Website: bh-photo
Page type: billing-address
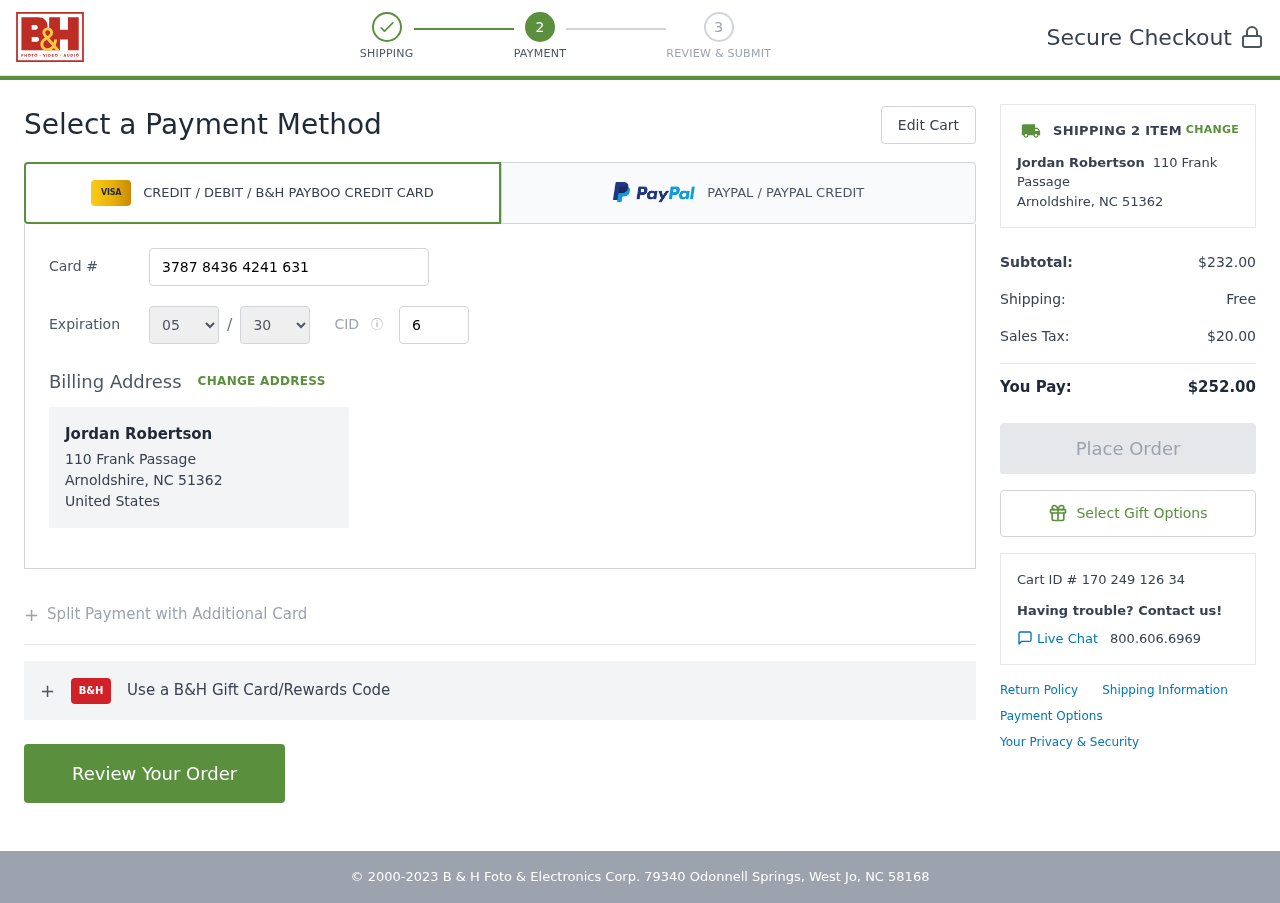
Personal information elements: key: PII_CARD_CVV
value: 6615
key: PII_CARD_EXPIRY_MONTH
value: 05
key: PII_CARD_EXPIRY_YEAR
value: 30
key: PII_CARD_NUMBER
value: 3787 8436 4241 631
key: PII_CITY_STATE_ZIP
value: Arnoldshire, NC 51362
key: PII_COUNTRY
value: United States
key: PII_FULLNAME
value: Jordan Robertson
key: PII_STREET
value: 110 Frank Passage
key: PII_FULLNAME2
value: Jordan Robertson
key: PII_STREET2
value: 110 Frank Passage
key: PII_CITY_STATE_ZIP2
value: Arnoldshire, NC 51362
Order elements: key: ORDER_NUM_ITEMS
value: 2
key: ORDER_SUBTOTAL
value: $232.00
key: ORDER_SHIPPING_COST
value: Free
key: ORDER_TAX
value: $20.00
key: ORDER_TOTAL
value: $252.00
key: ORDER_ID
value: Cart ID # 170 249 126 34